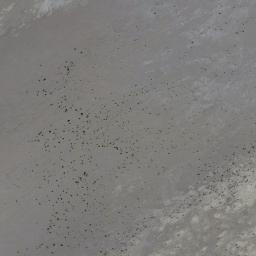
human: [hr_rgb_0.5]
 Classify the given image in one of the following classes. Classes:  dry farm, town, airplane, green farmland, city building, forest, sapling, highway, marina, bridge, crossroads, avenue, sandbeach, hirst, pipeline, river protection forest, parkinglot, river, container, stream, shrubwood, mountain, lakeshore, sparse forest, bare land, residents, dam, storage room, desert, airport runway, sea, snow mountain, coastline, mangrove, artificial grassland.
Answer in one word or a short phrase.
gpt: bare land